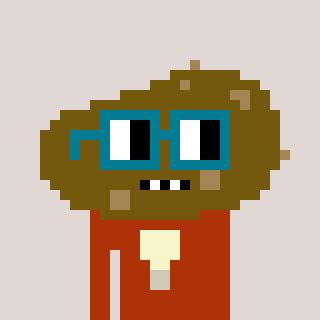
a pixel art character with square dark green glasses, a potato-shaped head and a hotbrown-colored body on a warm background